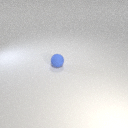
small blue rubber sphere